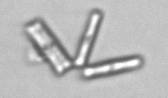
Label: Thalassionema